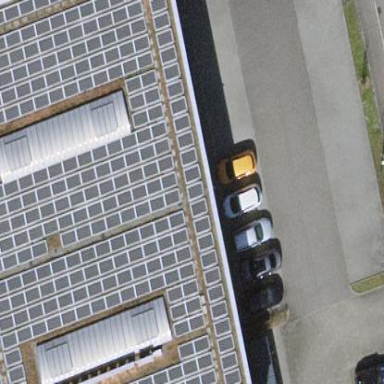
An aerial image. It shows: Solar power generator with photovoltaic panels.